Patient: sex M, age 47
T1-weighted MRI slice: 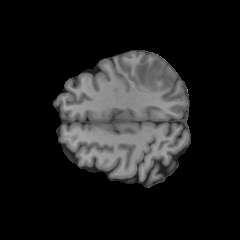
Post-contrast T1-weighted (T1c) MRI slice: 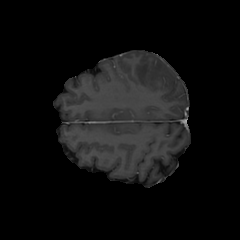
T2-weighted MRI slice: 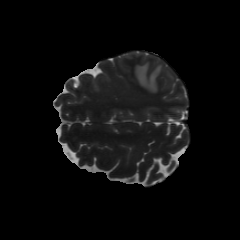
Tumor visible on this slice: yes
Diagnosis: Glioblastoma, IDH-wildtype
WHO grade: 4